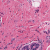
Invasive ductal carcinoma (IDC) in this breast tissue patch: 0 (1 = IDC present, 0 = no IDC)